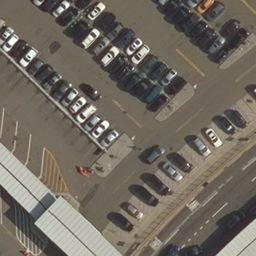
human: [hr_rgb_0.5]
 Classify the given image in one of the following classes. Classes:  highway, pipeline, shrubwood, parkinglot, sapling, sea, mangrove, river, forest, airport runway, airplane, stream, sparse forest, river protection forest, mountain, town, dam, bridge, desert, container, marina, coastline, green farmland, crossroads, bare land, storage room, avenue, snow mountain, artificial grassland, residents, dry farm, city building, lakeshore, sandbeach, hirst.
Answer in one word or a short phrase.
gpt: parkinglot